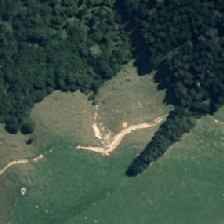
Land cover: high_producing_grassland